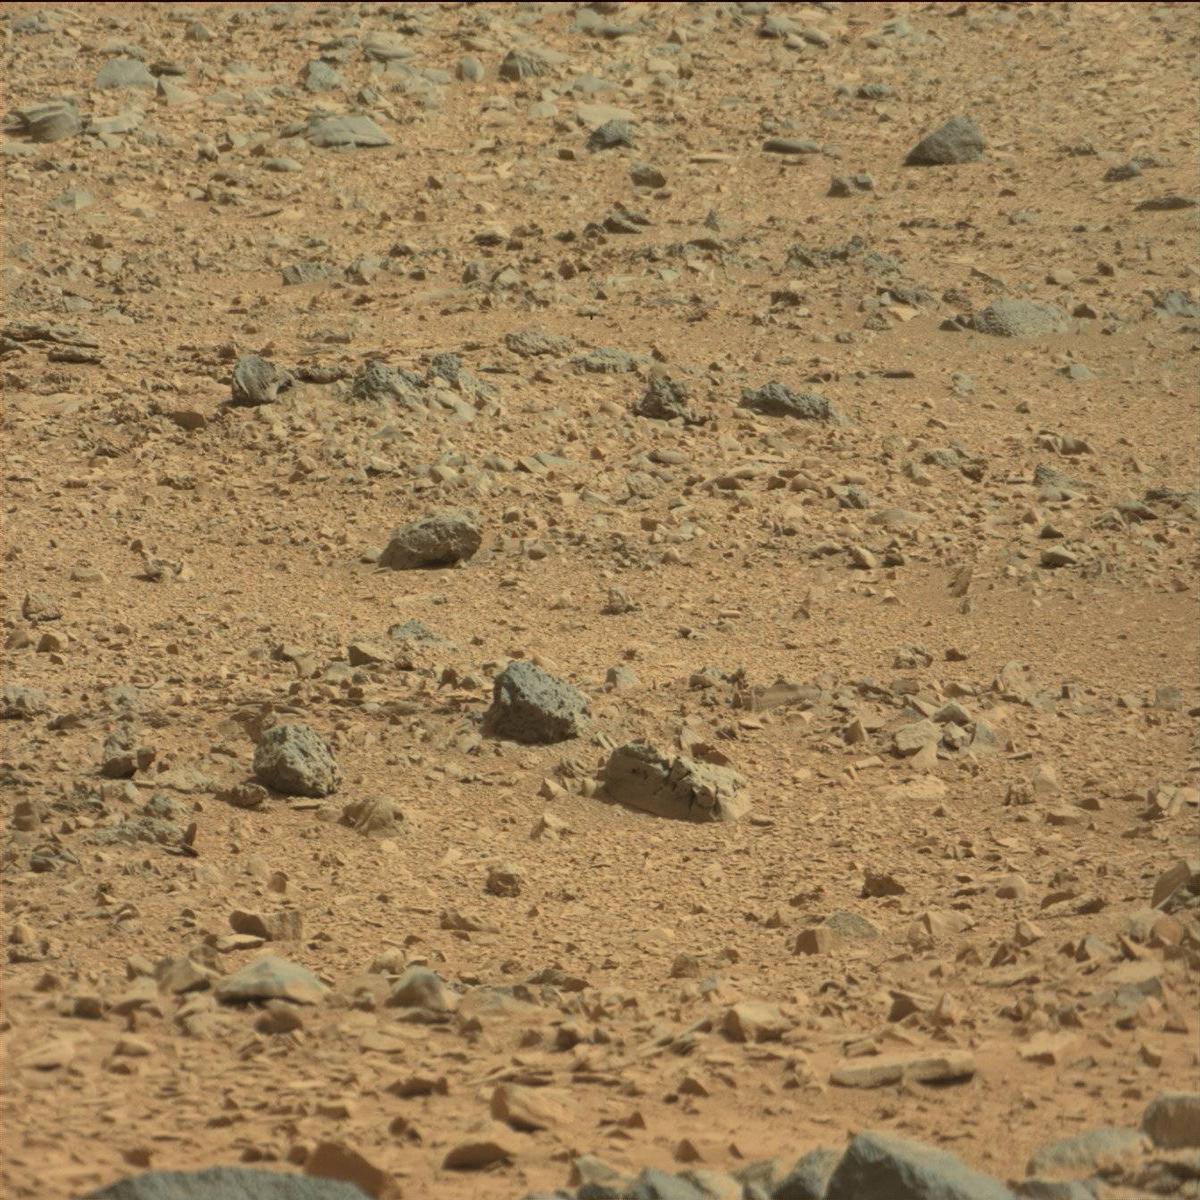
Terrain classes present: Bedrock, Rock, Sand / Soil